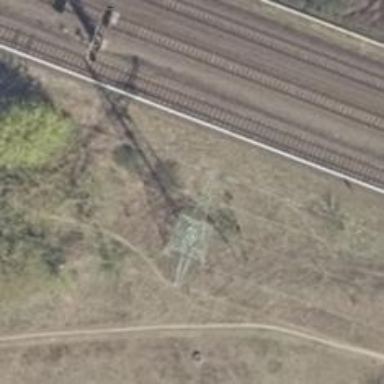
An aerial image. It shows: Power tower.